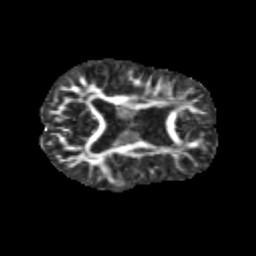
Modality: FA
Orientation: axial
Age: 9
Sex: male
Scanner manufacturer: siemens
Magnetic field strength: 3 T
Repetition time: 3.8 s
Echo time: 0.07 s